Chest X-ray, AP view. Patient: 19 years old, sex F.
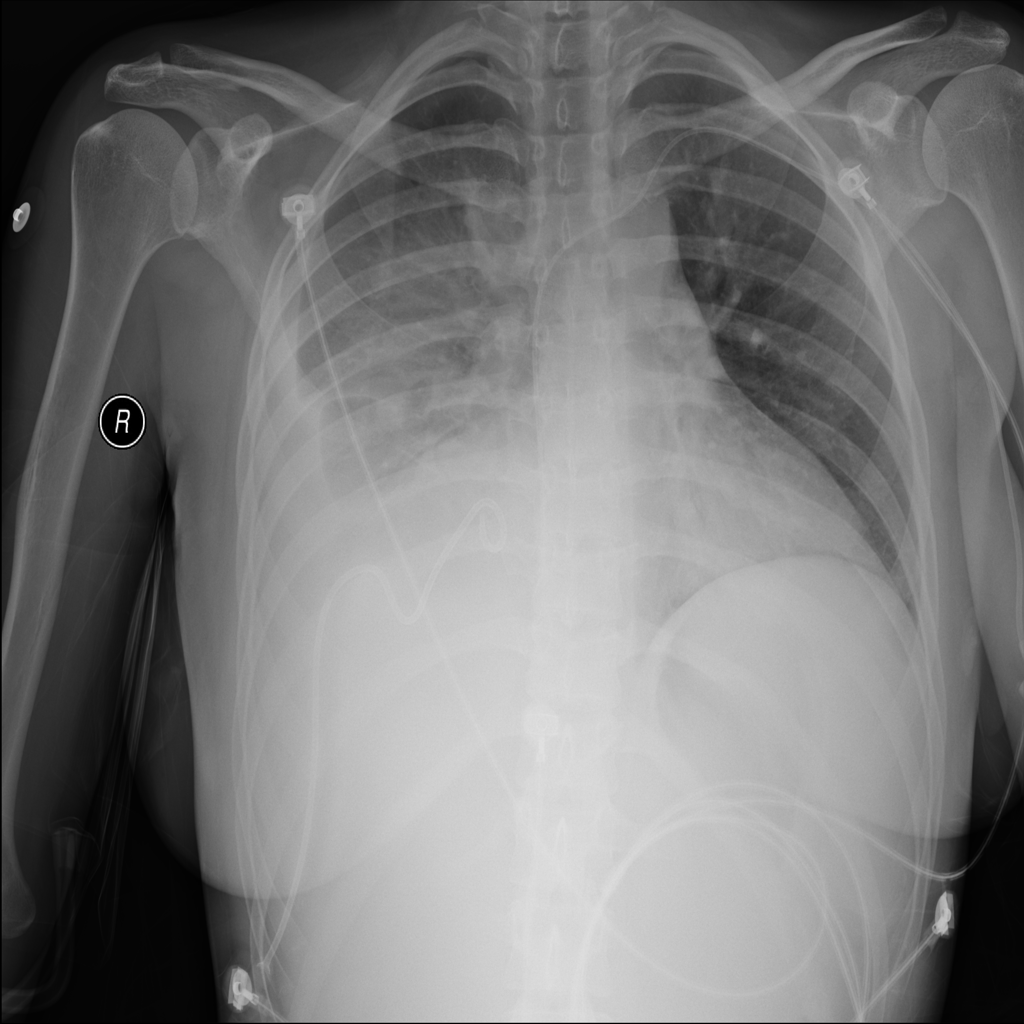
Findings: Atelectasis, Effusion, Infiltration, Pneumothorax